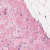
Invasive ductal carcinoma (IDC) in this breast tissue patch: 1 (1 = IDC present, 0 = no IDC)